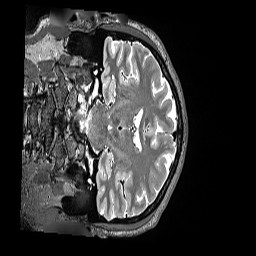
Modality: T2w
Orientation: coronal
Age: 36
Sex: male